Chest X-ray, PA view. Patient: 28 years old, sex M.
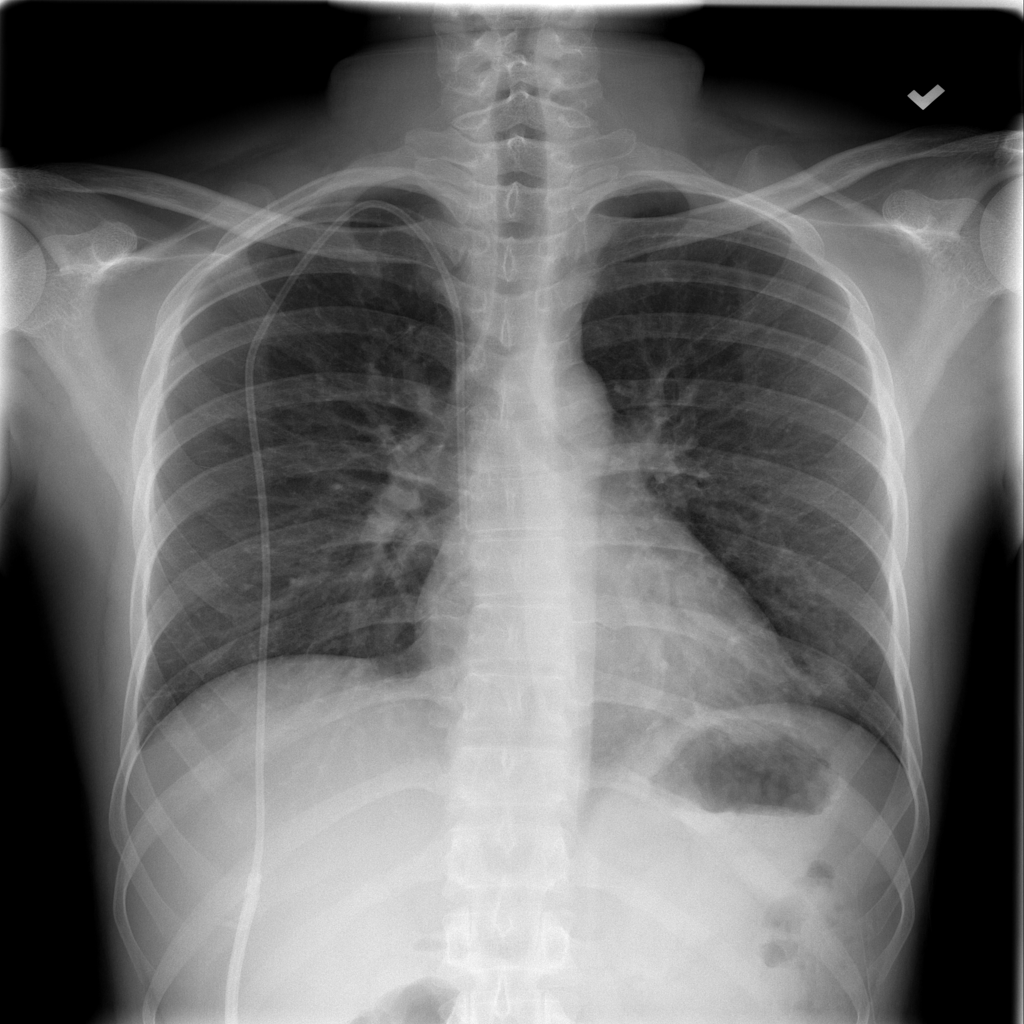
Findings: No Finding